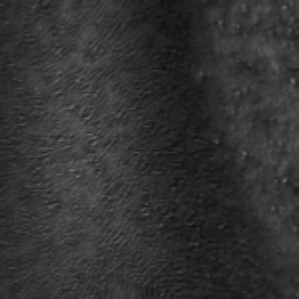
Label: frost